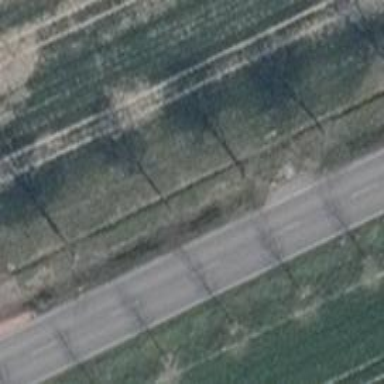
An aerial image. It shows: Row of trees in natural setting.